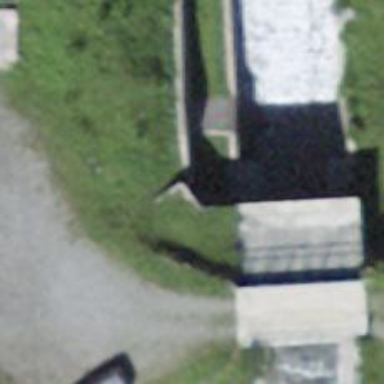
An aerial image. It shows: Retaining wall.